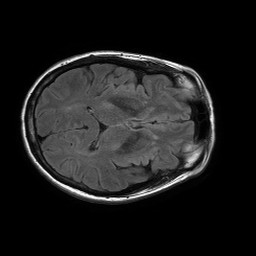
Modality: FLAIR
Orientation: axial
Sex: female
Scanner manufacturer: philips
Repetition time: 11 s
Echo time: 0.125 s